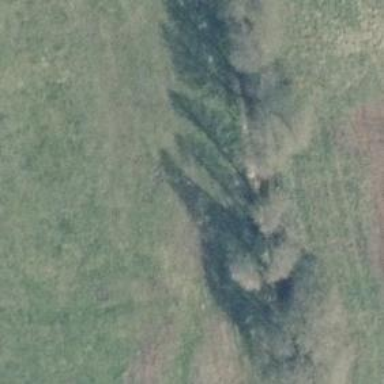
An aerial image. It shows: Deciduous woodland area.